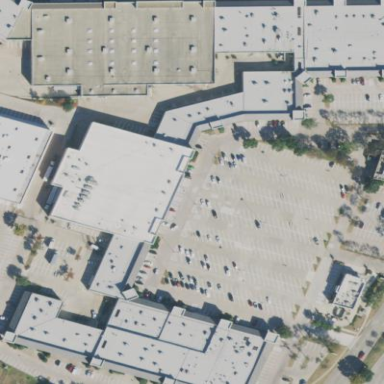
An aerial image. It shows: Retail area.